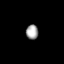
Tissue: lung
Cell type: Fibroblasts
Senescence score: 0.5876
Nuclear area (px): 177
Mean DAPI intensity: 161.734